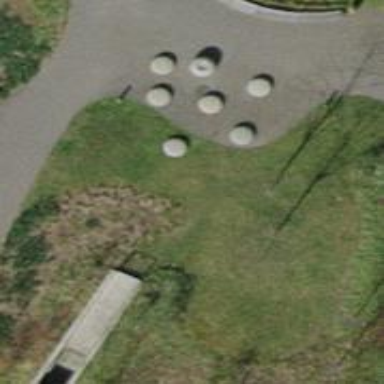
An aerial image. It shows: Bench.